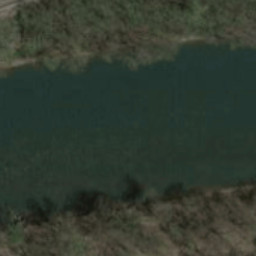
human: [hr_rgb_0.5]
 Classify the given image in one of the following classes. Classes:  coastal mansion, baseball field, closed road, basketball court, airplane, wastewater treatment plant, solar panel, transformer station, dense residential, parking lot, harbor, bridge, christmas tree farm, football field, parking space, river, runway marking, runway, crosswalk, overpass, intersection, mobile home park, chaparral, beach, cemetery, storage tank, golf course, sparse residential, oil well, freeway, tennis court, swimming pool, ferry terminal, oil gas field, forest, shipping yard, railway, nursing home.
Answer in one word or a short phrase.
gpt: river